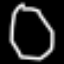
Label: octagon